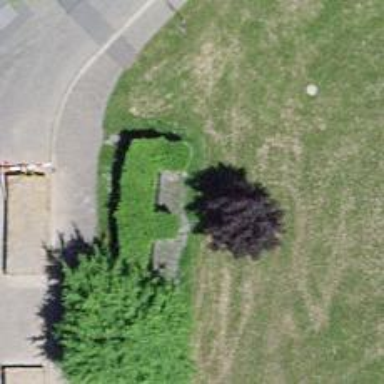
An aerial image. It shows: Brown bench in the vicinity.